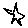
Label: star